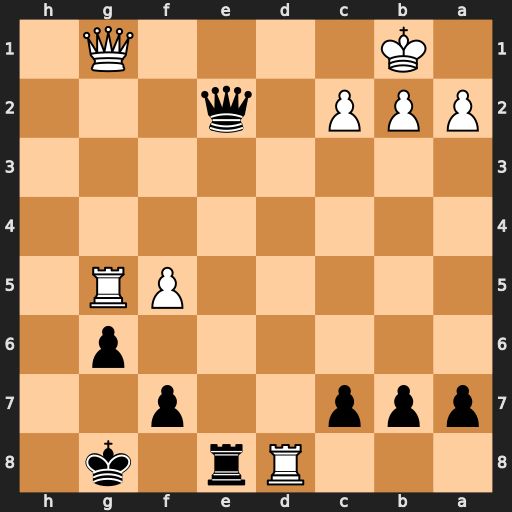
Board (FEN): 3Rr1k1/ppp2p2/6p1/5PR1/8/8/PPP1q3/1K4Q1
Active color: b
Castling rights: -
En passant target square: -
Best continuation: Rxd8 Rxg6+ fxg6 Qxg6+ Kf8 Qf6+ Ke8